Question: I am new to Databricks. I have a community edition account in databricks. However, I am not able to find the 'Access token' tab when I click 'User Settings'. Am I missing something over here? Please help
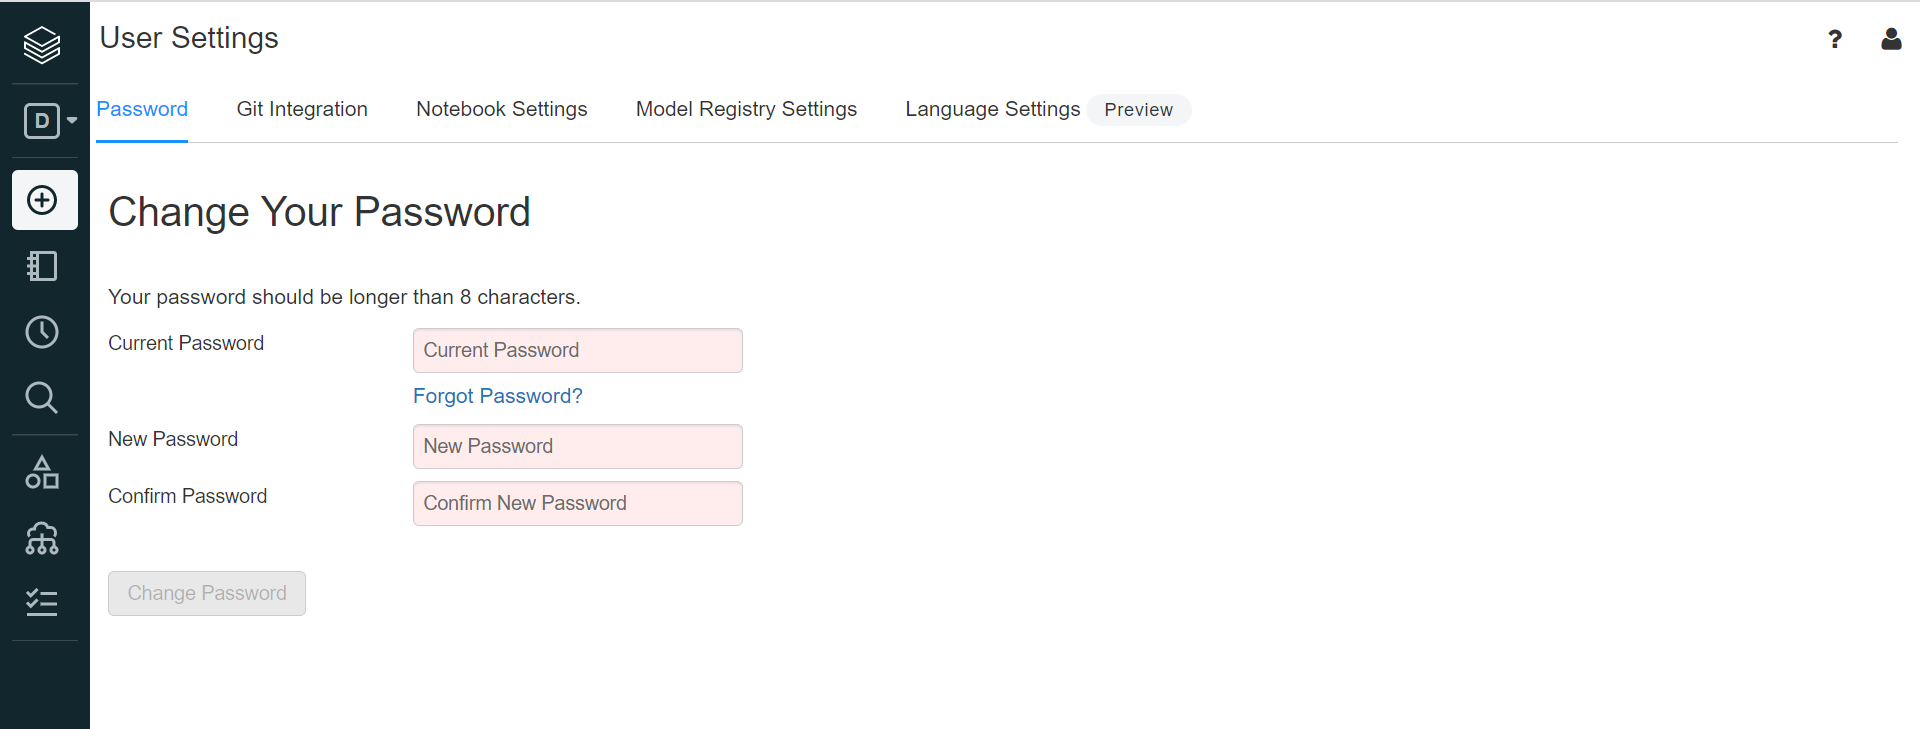
Answer: Personal access tokens aren't supported on community edition of Databricks.